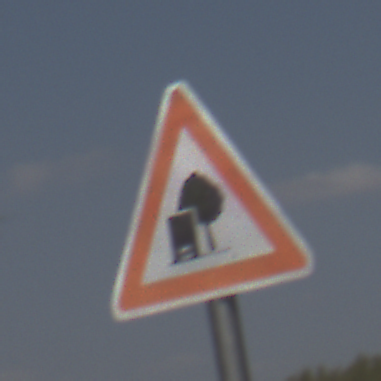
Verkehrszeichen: UnzureichendesLichtraumprofil
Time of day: MorningAfternoon
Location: Outdoor (Nature)
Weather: PartlyCloudy
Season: NotSpecified
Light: Natural